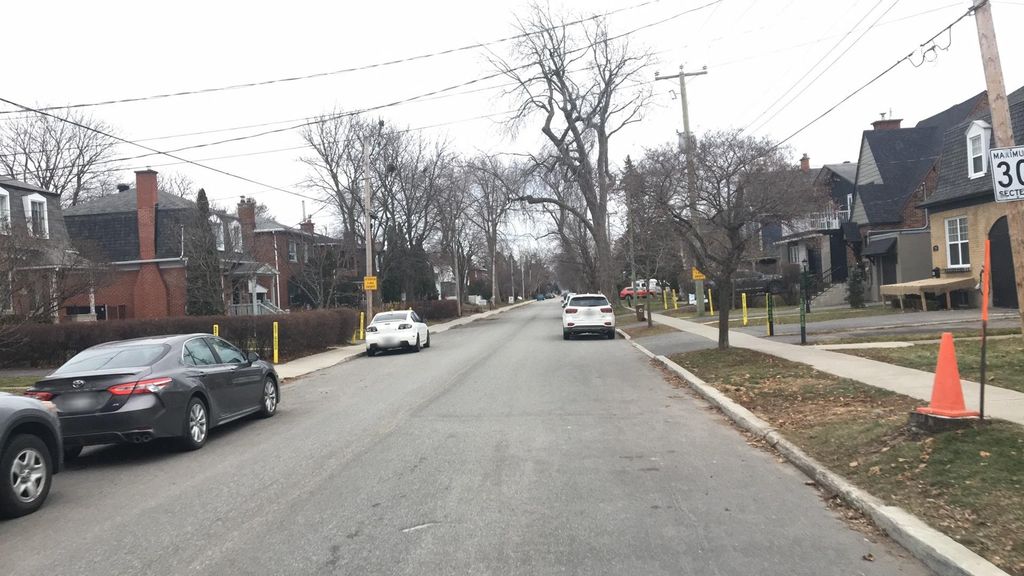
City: montreal